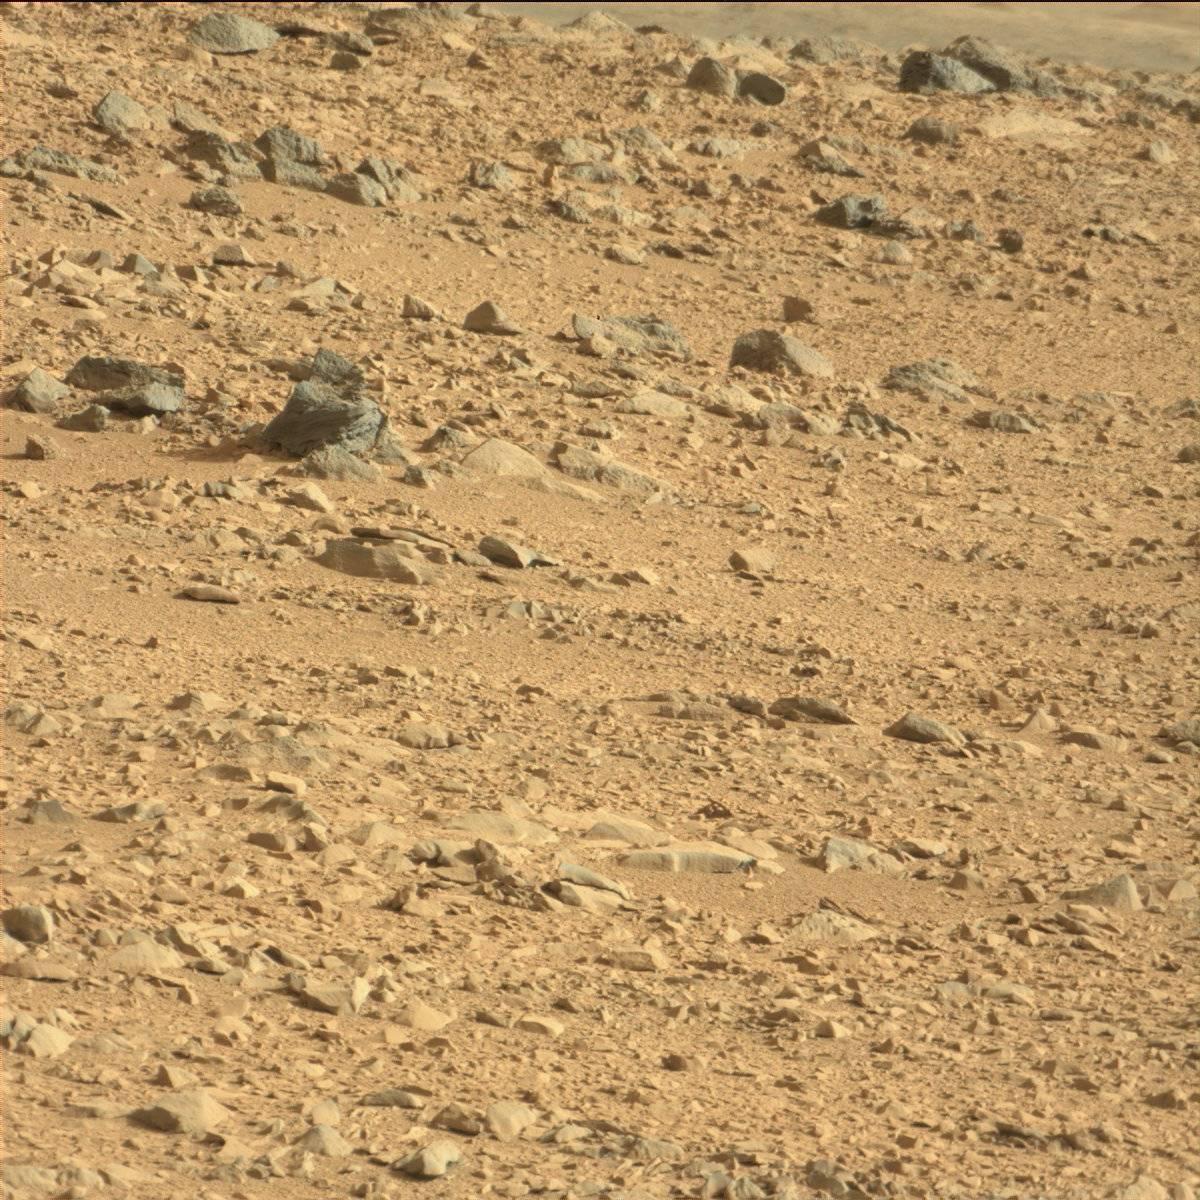
Terrain classes present: Bedrock, Rock, Sand / Soil